Question: At the moment I have a help file view which is displayed but I'd also like to show a tutorial.
I want to give the user some to tap on to choose.
Something cool, any ideas ?

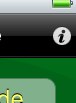
Answer: You could create your own popover style translucent view with two buttons in it...